Question: I have install 'yo angular-fullstack'
The source code of the project is here : <URL>
My api look like that :
'''
thing
+-- index.js - Routes
+-- thing.controller.js - Controller for our 'thing' endpoint
+-- thing.model.js - Database model
+-- thing.socket.js - Register socket events
+-- thing.spec.js - Test
'''
How can i use the sockets in , the socket in the clicked function doesn't work
'''
/**
* Using Rails-like standard naming convention for endpoints.
* GET /things -> index
* POST /things -> create
* GET /things/:id -> show
* PUT /things/:id -> update
* DELETE /things/:id -> destroy
*/
'use strict';
var _ = require('lodash');
var Thing = require('./thing.model');
[...]
exports.clicked = function(req, res) {
//Why socket is not defined ?
socket.emit('test', data);
};
'''
On my clicked function i just want to emit a socket to the client side.

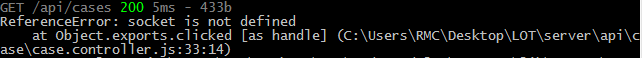
Answer: You need to inject your 'socket.io' instance into your 'thing.controller' instance...
thing.controller.js
'''
module.exports = function(context) {
var controller = {};
...
controller.clicked = function(req,res){
context.io.emit('test','data');
}
...
return controller;
}
'''
routes.js
'''
module.exports = function(app, context) {
...
app.use('/api/things', require('./api/thing')(context));
...
'''
app.js
'''
...
require('./routes')(app, {io:socketio});
...
'''
---
NOTE: This will emit the event to listeners...
When you connect via socket.io a channel is formed between the client and server.. this shows up via the socket.io connection event's 'socket' on the server... When a REST call is made from angular.js to express, there is nothing that ties that request to the socket.io connection from the browser (or any way to know it's even from the same window in the browser).
If you need to communicate with socket.io to a specific instance, then you need to rework your angular service to use 'socket.io' instead of REST, or maintain a reference table from the browser to a given socket as part of the REST request. This is a much broader discussion, and will either be limited to a single process, or be a much larger development.
---
Towards developing against a socket.io based service, you may want to checkout at least the following...
- <URL>